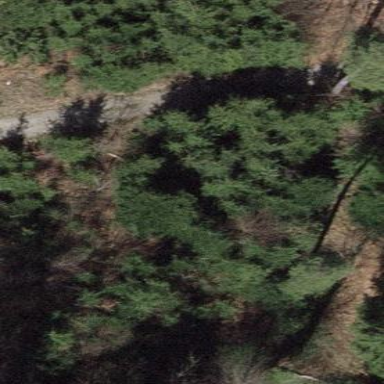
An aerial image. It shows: Patch of scrub vegetation.